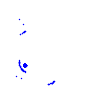
Particle: pion